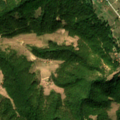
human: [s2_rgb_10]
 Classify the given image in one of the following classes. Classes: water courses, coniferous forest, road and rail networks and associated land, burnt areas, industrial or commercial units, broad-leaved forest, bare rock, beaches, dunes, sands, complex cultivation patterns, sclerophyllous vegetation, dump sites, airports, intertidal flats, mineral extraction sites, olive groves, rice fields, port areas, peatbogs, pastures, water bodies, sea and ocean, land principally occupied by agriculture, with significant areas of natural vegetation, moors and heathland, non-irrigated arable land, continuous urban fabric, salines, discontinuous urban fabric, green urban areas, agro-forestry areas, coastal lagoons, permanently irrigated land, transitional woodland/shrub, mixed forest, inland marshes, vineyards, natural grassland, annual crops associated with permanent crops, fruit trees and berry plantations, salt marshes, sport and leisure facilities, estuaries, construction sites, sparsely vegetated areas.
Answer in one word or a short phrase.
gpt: complex cultivation patterns, land principally occupied by agriculture, with significant areas of natural vegetation, broad-leaved forest